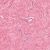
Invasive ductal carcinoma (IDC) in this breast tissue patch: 0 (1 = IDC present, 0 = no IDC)